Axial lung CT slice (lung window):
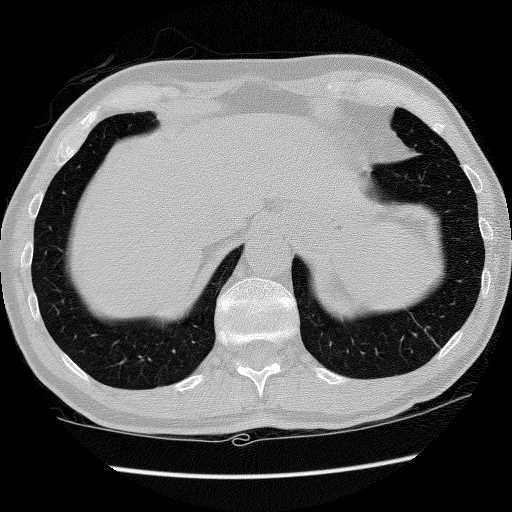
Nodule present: no